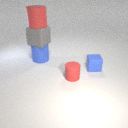
small blue rubber cube to the right of large blue rubber cylinder